What has changed from the first image to the second?
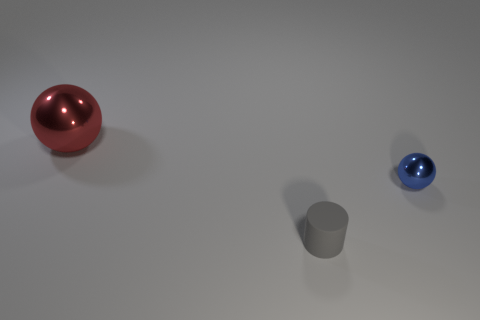
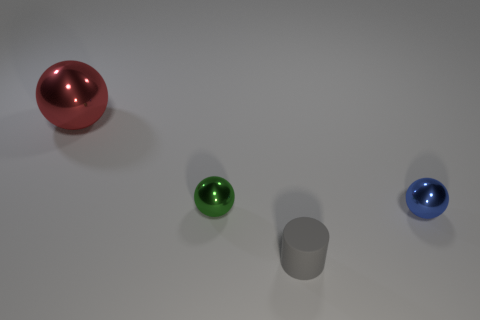
the green object has been newly placed
the tiny green thing has been newly placed
the small green shiny sphere that is in front of the blue metal sphere has been newly placed
the tiny green metal sphere left of the matte cylinder has been added
the tiny green metallic sphere to the left of the rubber cylinder has been added